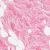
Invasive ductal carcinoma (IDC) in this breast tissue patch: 0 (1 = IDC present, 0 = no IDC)